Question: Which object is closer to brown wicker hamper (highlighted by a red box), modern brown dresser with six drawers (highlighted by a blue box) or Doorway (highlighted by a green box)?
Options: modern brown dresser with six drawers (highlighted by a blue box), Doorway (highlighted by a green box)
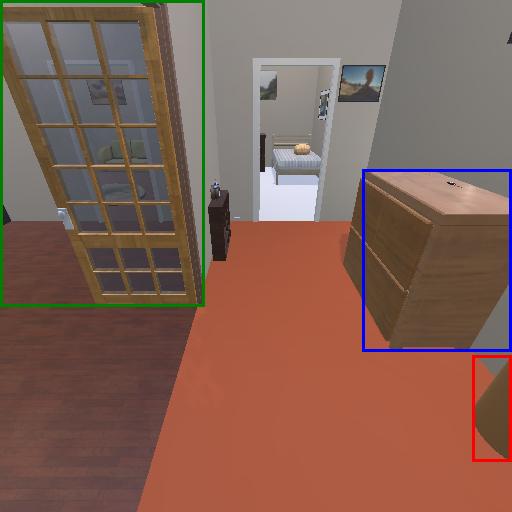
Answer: modern brown dresser with six drawers (highlighted by a blue box)